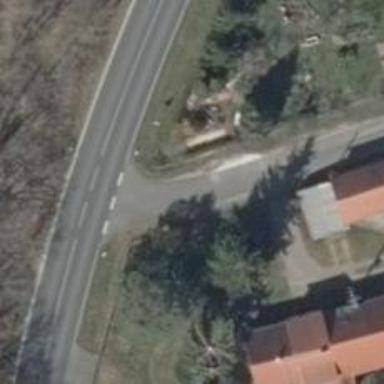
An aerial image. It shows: Paved residential road with high grade track type.